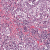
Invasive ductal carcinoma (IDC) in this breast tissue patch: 1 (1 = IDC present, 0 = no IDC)